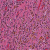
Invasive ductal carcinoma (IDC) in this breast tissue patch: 0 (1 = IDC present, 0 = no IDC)